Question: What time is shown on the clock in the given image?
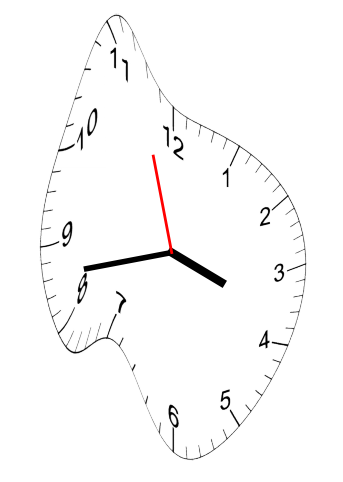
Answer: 03:42:57